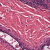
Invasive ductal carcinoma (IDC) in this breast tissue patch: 0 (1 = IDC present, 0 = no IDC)